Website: apple
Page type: account-selection
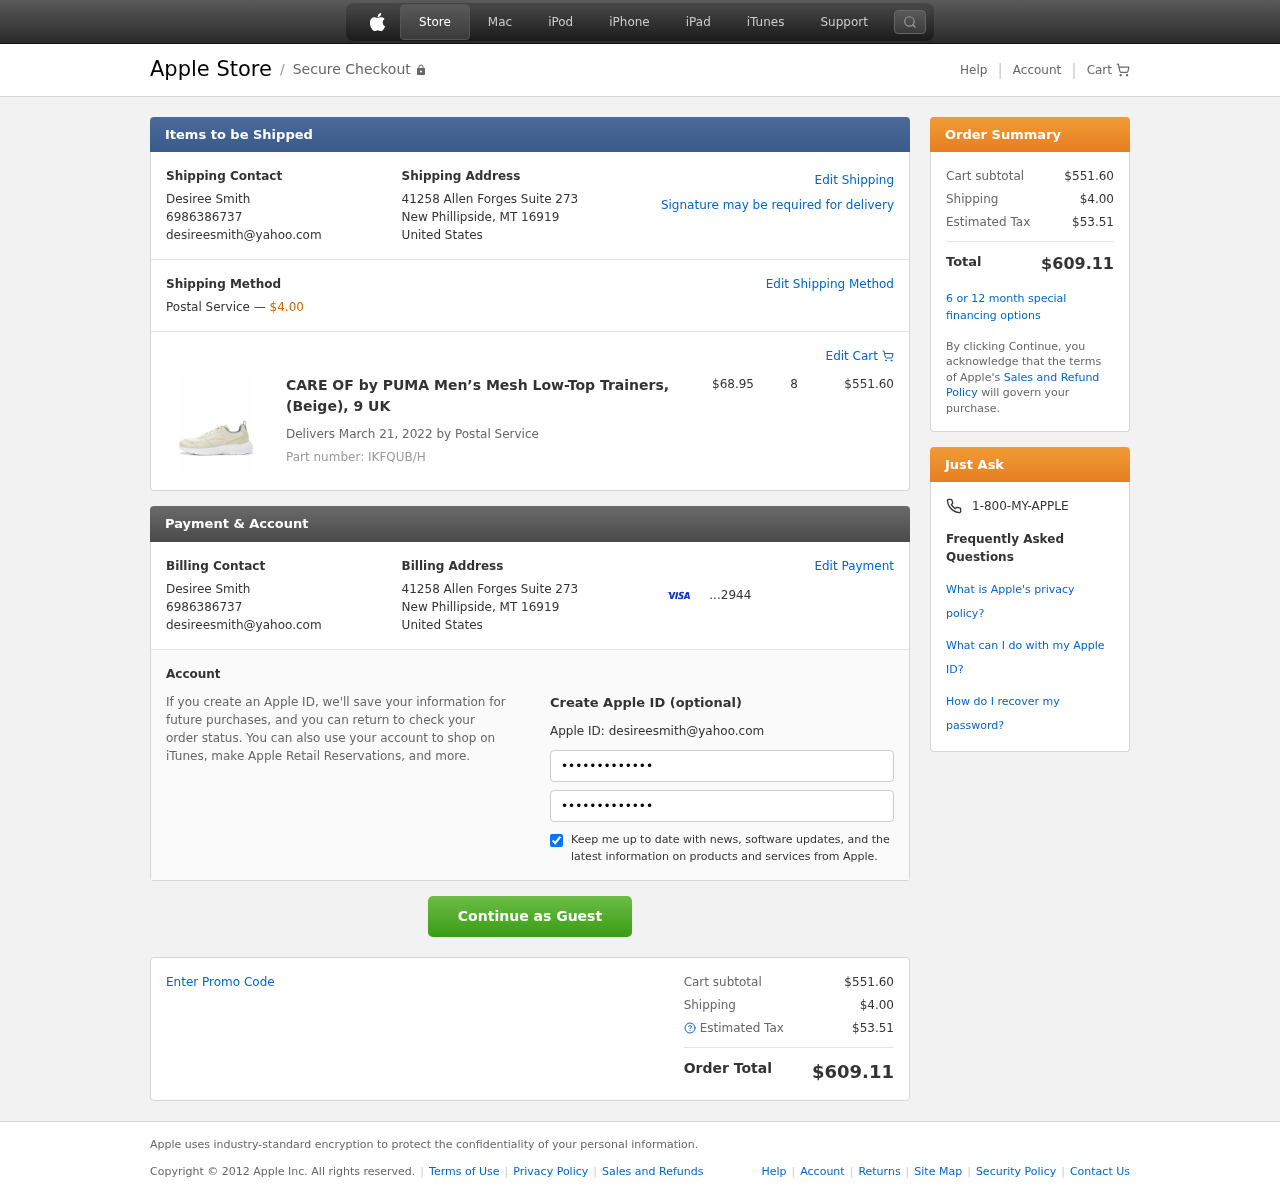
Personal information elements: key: PII_CARD_LAST4
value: ...2944
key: PII_CITY_STATE_ZIP
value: New Phillipside, MT 16919
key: PII_COUNTRY
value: United States
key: PII_EMAIL
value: desireesmith@yahoo.com
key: PII_FULLNAME
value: Desiree Smith
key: PII_PHONE
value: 6986386737
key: PII_STREET
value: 41258 Allen Forges Suite 273
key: PII_FIRSTNAME
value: Desiree
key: PII_LASTNAME
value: Smith
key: PII_FULLNAME2
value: Desiree Smith
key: PII_FULLNAME3
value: Desiree Smith
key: PII_FIRSTNAME2
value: Desiree
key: PII_FIRSTNAME3
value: Desiree
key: PII_LASTNAME2
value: Smith
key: PII_LASTNAME3
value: Smith
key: PII_FIRSTNAME_DERIVED
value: Desiree
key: PII_LASTNAME_DERIVED
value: Smith
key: PII_FULLNAME_DERIVED
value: Desiree Smith
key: PII_NAME_FULL_DERIVED
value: Desiree Smith
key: PII_PHONE_LINE
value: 6737
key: PII_PHONE_SUFFIX
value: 6737
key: PII_PHONE2
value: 6986386737
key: PII_PHONE3
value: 6986386737
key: PII_PHONE_NUMERIC
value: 6986386737
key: PII_PHONE_LINE_NUMERIC
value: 6737
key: PII_PHONE_SUFFIX_NUMERIC
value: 6737
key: PII_PHONE2_NUMERIC
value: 6986386737
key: PII_PHONE3_NUMERIC
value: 6986386737
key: PII_PHONE_DIGITS
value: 6986386737
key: PII_PHONE_LAST4
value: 6737
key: PII_EMAIL2
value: desireesmith@yahoo.com
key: PII_EMAIL3
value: desireesmith@yahoo.com
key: PII_CITY
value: New Phillipside
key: PII_STATE_ABBR
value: MT
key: PII_POSTCODE
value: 16919
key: PII_POSTCODE_FULL
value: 16919
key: PII_CITY_STATE
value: New Phillipside, MT
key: PII_POSTCODE_NUMERIC
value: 16919
Product elements: key: PRODUCT1_NAME
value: CARE OF by PUMA Men’s Mesh Low-Top Trainers, (Beige), 9 UK
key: PRODUCT1_PRICE
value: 68.95
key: PRODUCT1_QUANTITY
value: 8
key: PRODUCT_PART_NUMBER
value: Part number: IKFQUB/H
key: PRODUCT_TOTAL
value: $551.60
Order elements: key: ORDER_SHIPPING_COST
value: $4.00
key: ORDER_DELIVERY_DATE
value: Delivers March 21, 2022 by Postal Service
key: ORDER_SUBTOTAL
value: $551.60
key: ORDER_TAX
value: $53.51
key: ORDER_TOTAL
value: $609.11